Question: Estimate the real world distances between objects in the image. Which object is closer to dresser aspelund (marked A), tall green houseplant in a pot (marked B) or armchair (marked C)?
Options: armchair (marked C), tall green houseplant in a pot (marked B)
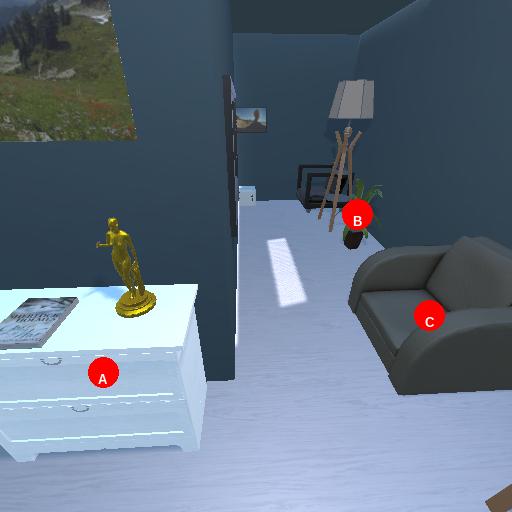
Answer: armchair (marked C)